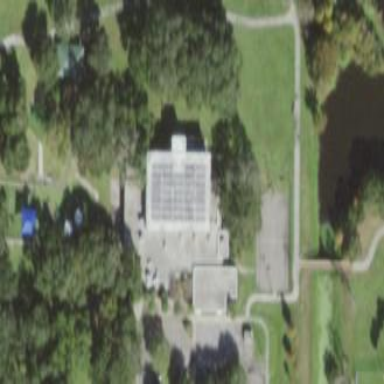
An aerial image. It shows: Community centre building.